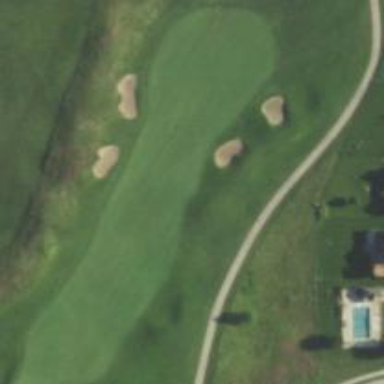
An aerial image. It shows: Golf hole.